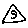
Label: triangle